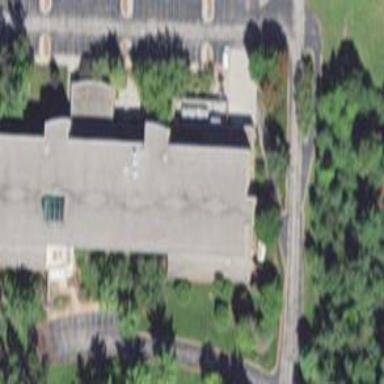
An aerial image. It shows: Building.